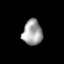
Tissue: lung
Cell type: Epithelial cells
Senescence score: 0.2177
Nuclear area (px): 494
Mean DAPI intensity: 161.249